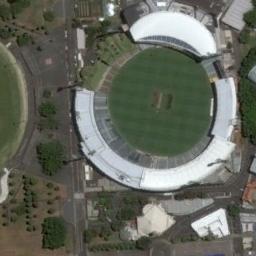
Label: stadium